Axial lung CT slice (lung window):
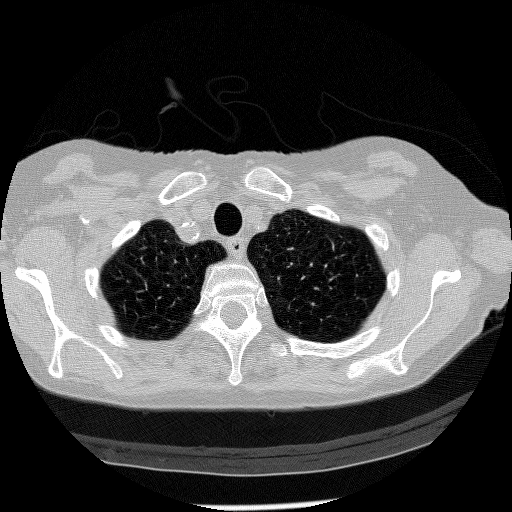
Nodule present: no